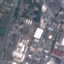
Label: Industrial